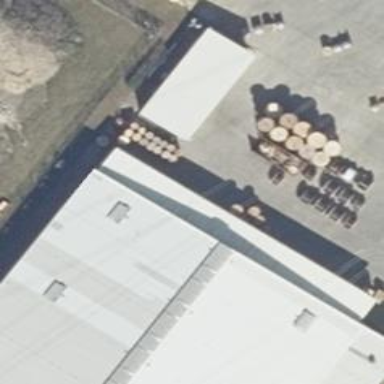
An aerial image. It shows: View of roof of building.